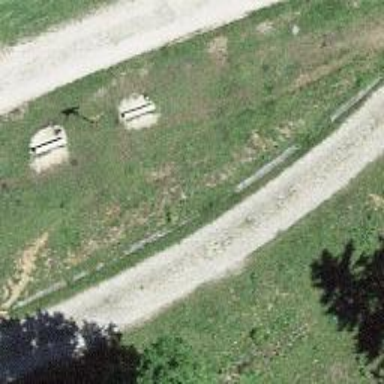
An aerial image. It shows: Bench for seating.